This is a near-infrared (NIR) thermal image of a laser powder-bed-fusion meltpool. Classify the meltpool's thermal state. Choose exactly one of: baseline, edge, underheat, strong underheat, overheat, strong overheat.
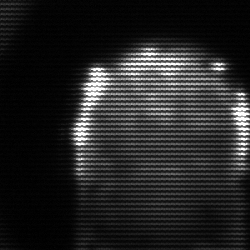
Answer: baseline